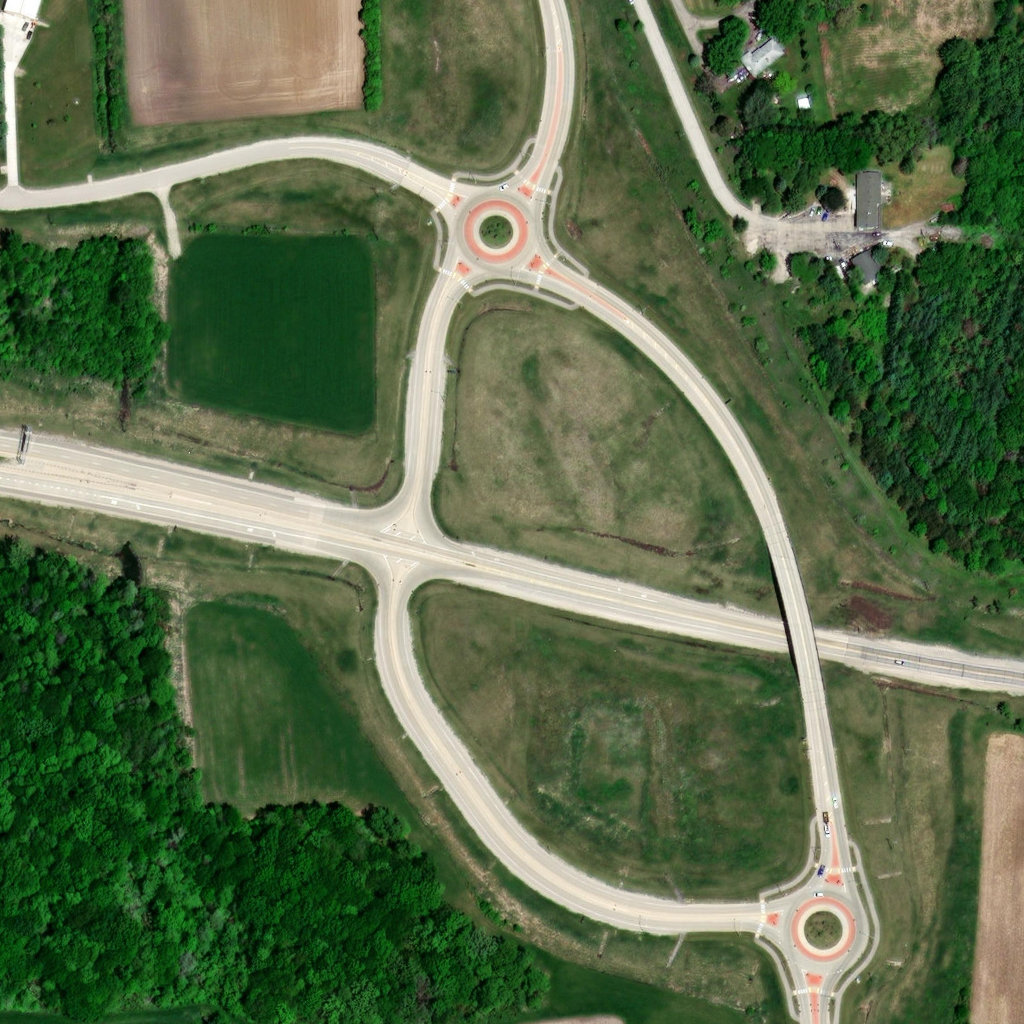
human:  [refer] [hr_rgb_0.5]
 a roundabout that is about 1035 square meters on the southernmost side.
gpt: <box>[[75, 86, 85, 95, 0]]</box>